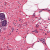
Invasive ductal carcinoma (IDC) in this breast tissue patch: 0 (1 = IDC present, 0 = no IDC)